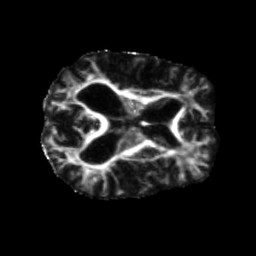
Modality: FA
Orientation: axial
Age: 69
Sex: male
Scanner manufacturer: siemens
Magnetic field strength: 3 T
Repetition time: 5.25 s
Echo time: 0.08 s